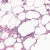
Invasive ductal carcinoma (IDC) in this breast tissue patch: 0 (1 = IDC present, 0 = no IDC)